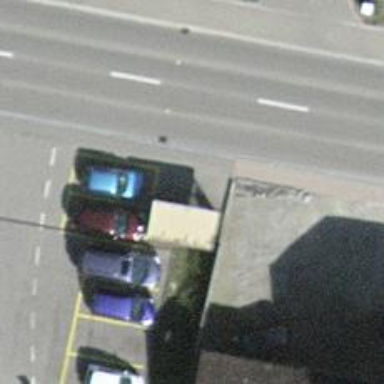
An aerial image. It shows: Bus stop with platform for public transport.